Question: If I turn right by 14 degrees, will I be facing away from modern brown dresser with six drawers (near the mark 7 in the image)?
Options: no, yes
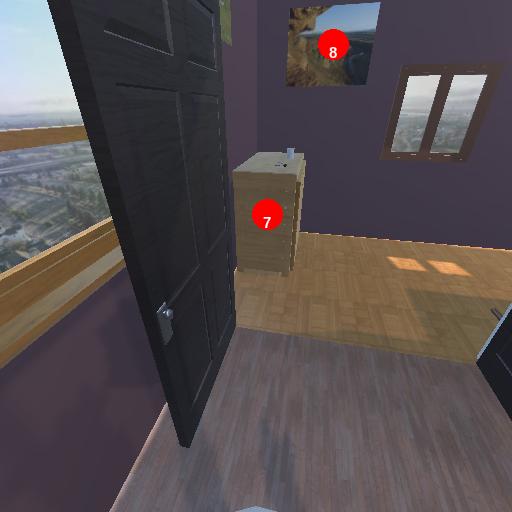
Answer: no